Question: I have list like this :
'''
ciri = ['[7534, 16210, 16820, 6254, 11778, 28630, 22527, 10217,....]', '[7534, 16210, 16820, 6254, 11778, 28630, 22527, 10217,....]'...]
'''
can you help me to convert into list like this :
'''
[[7534, 16210, 16820, 6254, 11778, 28630, 22527, 10217,....], [7534, 16210, 16820, 6254, 11778, 28630, 22527, 10217,....]...]
'''
this is my code
'''
cur.execute(sql)
results = cur.fetchall()
ciri = []
for row in results:
Penciri = row[2]
Name = row[1]
ciri.append(Penciri)
out = map(int, ciri)
print out, "
"
'''
but i have error message like this

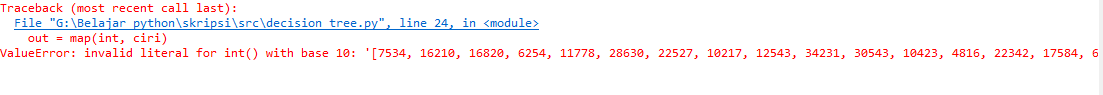
Answer: You can try like this,
'''
In [16]: ciri = ['[7534, 16210, 16820, 6254, 11778, 28630, 22527, 10217]']
In [17]: new_list = [[ int(item.replace('[','').replace(']','')) for item in ciri[0].split(',') ]]
In [18]: new_list
Out[18]: [[7534, 16210, 16820, 6254, 11778, 28630, 22527, 10217]]
'''